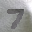
Label: 7